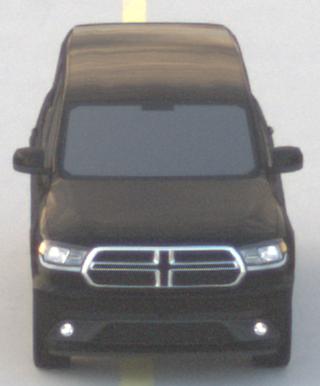
Make: Dodge
Model: Durango
Detailed model: Gen. 3
Model produced from: 2010
Doors: 5
Color: black
Road condition: dry road
Daytime: sunrise or sunset
Contrast: medium contrast